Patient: sex M, age 65
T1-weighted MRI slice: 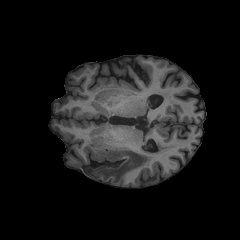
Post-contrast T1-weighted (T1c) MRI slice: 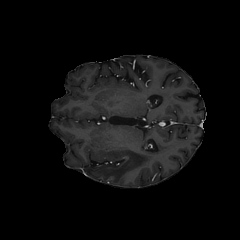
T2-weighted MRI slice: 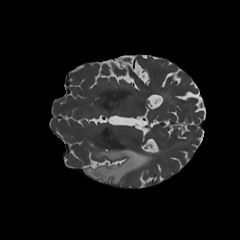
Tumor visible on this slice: yes
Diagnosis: Astrocytoma, IDH-mutant
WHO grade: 2